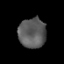
Tissue: prostate
Cell type: T cells
Senescence score: 0.3187
Nuclear area (px): 800
Mean DAPI intensity: 92.565